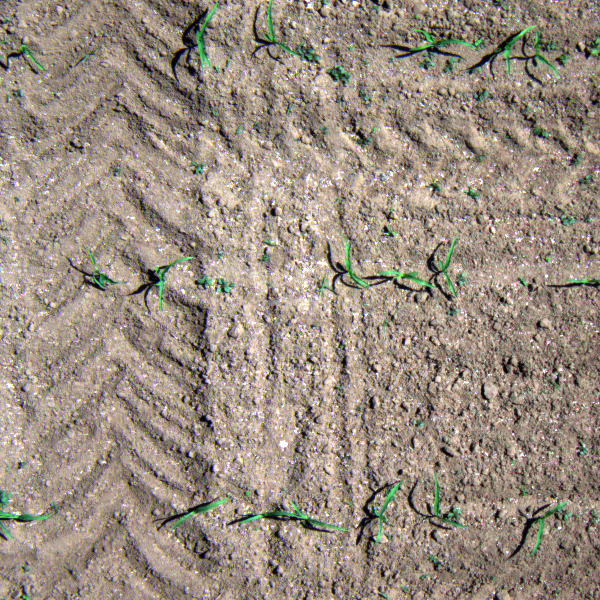
Acquisition date: 2023-05-30
Tile: 1021
Annotated plant instances:
label: maize
label: amaranth
label: maize
label: amaranth
label: maize
label: maize
label: maize
label: maize
label: maize
label: maize
label: amaranth
label: weed_other
label: weed_other
label: amaranth
label: amaranth
label: weed_other
label: amaranth
label: weed_other
label: amaranth
label: amaranth
label: weed_other
label: weed_other
label: weed_other
label: amaranth
label: weed_other
label: weed_other
label: amaranth
label: amaranth
label: weed_other
label: maize
label: maize
label: maize
label: maize
label: barnyard_grass
label: amaranth
label: amaranth
label: maize
label: maize
label: weed_other
label: weed_other
label: amaranth
label: amaranth
label: weed_other
label: amaranth
label: amaranth
label: amaranth
label: weed_other
label: amaranth
label: amaranth
label: amaranth
label: weed_other
label: weed_other
label: weed_other
label: amaranth
label: amaranth
label: amaranth
label: weed_other
label: amaranth
label: amaranth
label: amaranth
label: amaranth
label: weed_other
label: weed_other
label: weed_other
label: amaranth
label: amaranth
label: weed_other
label: weed_other
label: weed_other
label: weed_other
label: weed_other
label: amaranth
label: maize
label: maize
label: maize
label: weed_other
label: amaranth
label: weed_other
label: weed_other
label: weed_other
label: amaranth
label: amaranth
label: weed_other
label: amaranth
label: amaranth
label: weed_other
label: amaranth
label: amaranth
label: amaranth
label: weed_other
label: weed_other
label: weed_other
label: weed_other
label: weed_other
label: weed_other
label: maize
label: maize
label: maize
label: weed_other
label: weed_other
label: weed_other
label: weed_other
label: weed_other
label: weed_other
label: amaranth